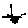
Label: line